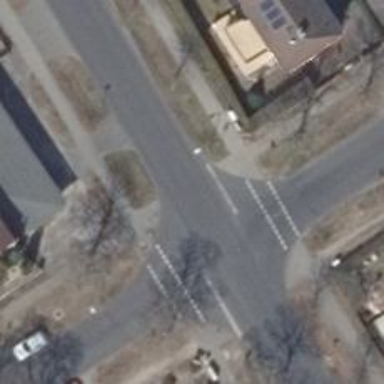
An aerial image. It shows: Uncontrolled crossing on footway.